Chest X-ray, PA view. Patient: 74 years old, sex M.
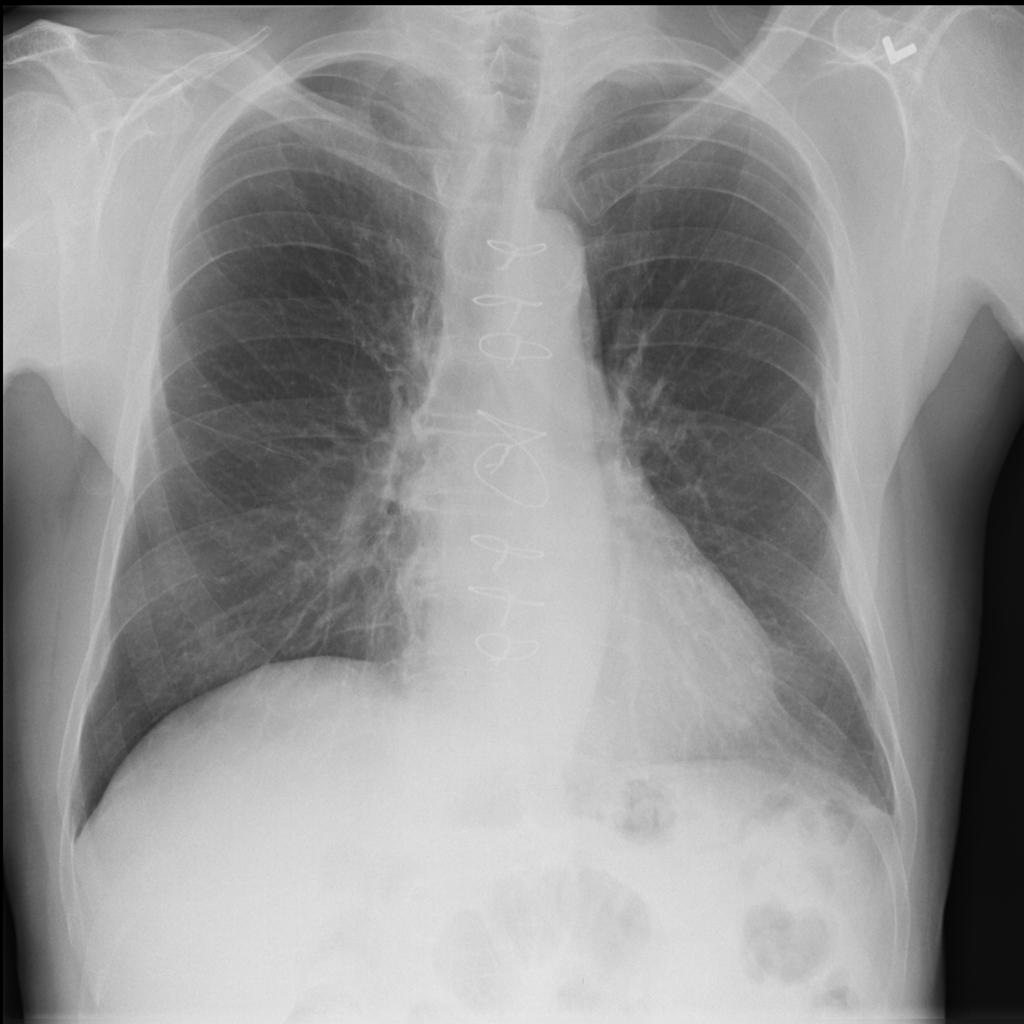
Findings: No Finding